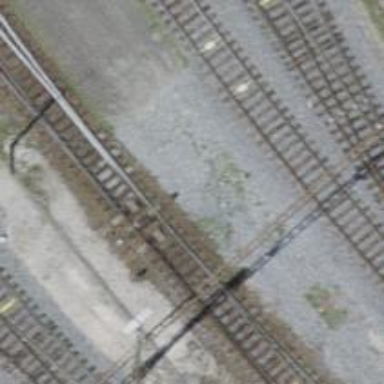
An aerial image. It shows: Single-track railway siding with electrified contact lines. The voltage of the lines is 3000 and 15000.